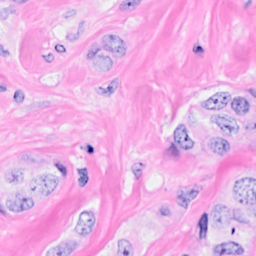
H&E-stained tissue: Breast